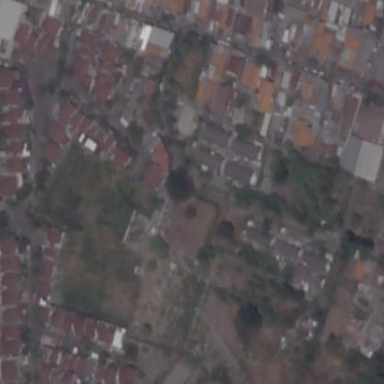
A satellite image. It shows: Residential area.